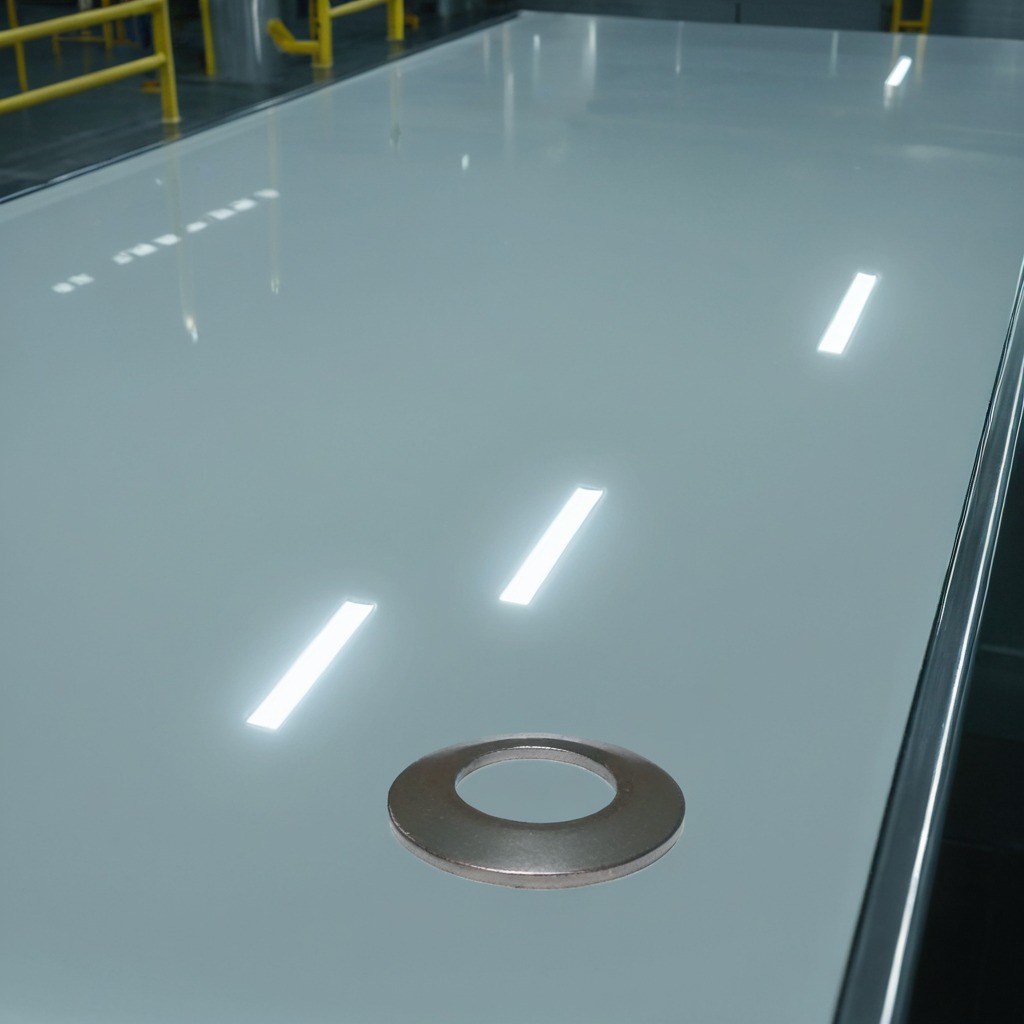
A flat metal washer is lying on the table in a ship maintenance bay industrial lighting.